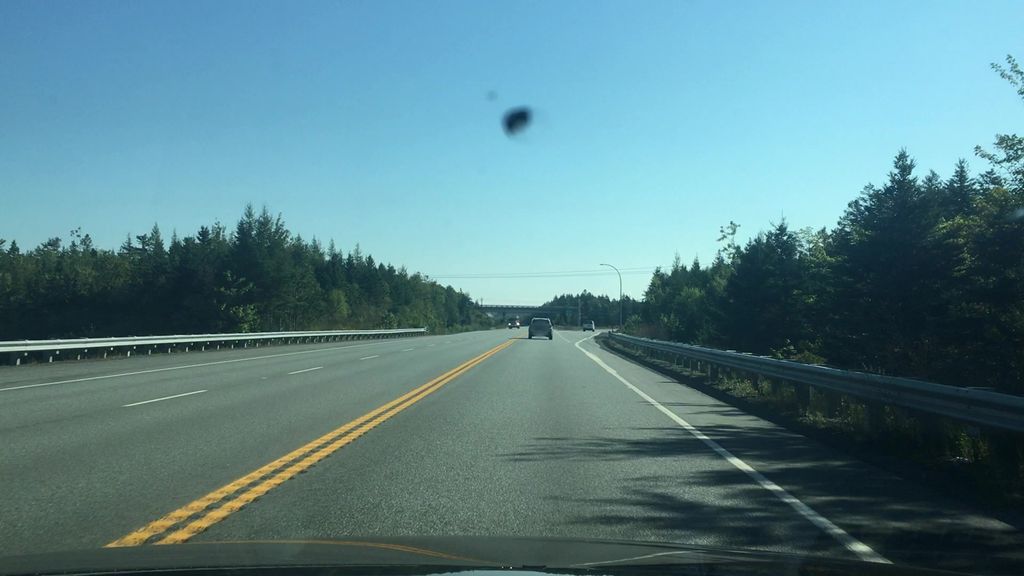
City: halifax